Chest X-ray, PA view. Patient: 26 years old, sex F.
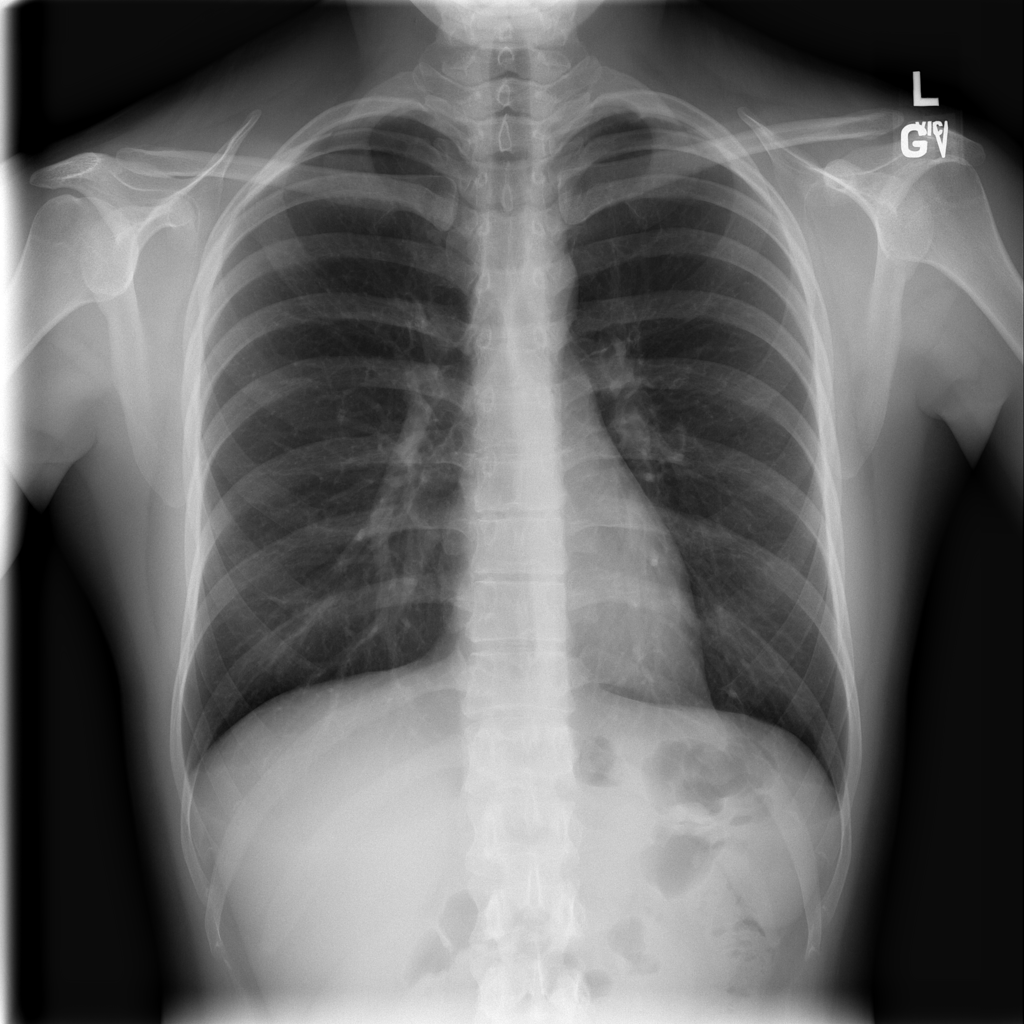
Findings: No Finding